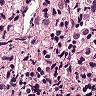
Metastatic tissue present: yes